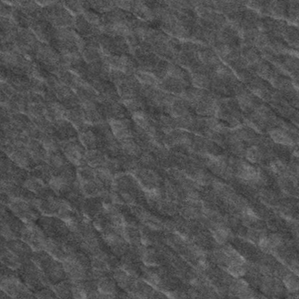
Label: frost